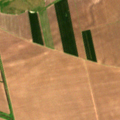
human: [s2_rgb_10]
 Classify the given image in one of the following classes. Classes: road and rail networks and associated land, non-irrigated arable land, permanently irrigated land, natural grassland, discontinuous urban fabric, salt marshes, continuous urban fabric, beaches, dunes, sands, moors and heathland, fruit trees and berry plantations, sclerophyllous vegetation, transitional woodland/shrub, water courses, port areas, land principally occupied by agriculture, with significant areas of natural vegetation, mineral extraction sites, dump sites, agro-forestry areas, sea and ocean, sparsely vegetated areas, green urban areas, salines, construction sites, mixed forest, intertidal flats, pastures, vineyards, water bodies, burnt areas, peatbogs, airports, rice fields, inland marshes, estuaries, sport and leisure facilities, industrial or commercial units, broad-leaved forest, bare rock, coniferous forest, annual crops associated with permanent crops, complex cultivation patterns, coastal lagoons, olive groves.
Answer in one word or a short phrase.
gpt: non-irrigated arable land